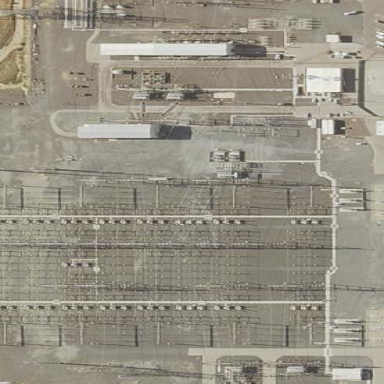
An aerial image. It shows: Power substation.